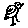
Label: bird